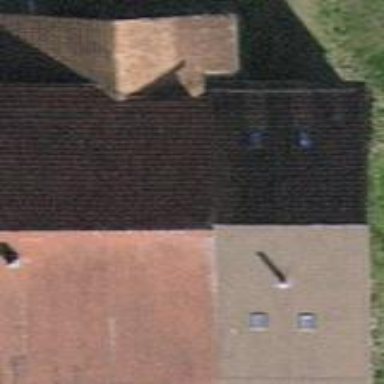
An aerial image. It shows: Building with tiled roof.